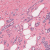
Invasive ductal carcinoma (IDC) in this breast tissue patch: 0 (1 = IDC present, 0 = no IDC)